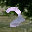
Label: 2